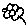
Label: flower